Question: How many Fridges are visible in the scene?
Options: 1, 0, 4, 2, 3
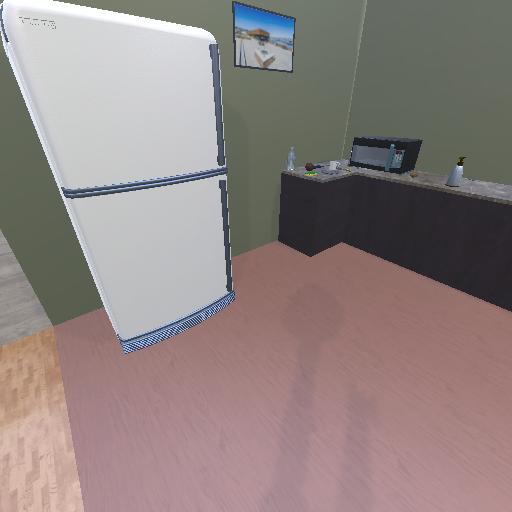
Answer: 1